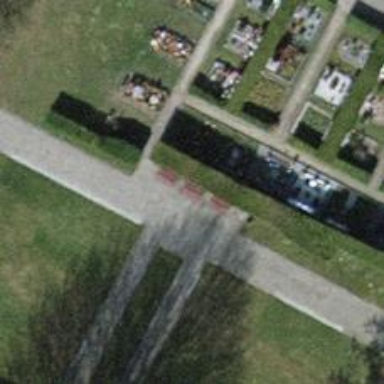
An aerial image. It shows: Bench for seating.